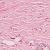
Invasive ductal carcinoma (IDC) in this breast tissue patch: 1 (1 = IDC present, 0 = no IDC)